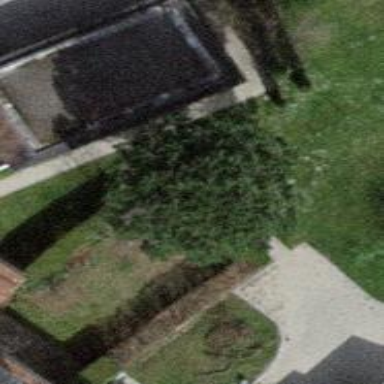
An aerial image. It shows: Evergreen tree with needle-leaved leaves.